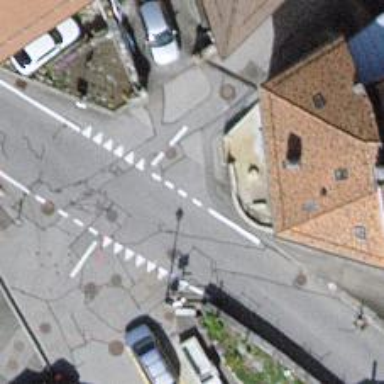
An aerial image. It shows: Bus stop along the road.